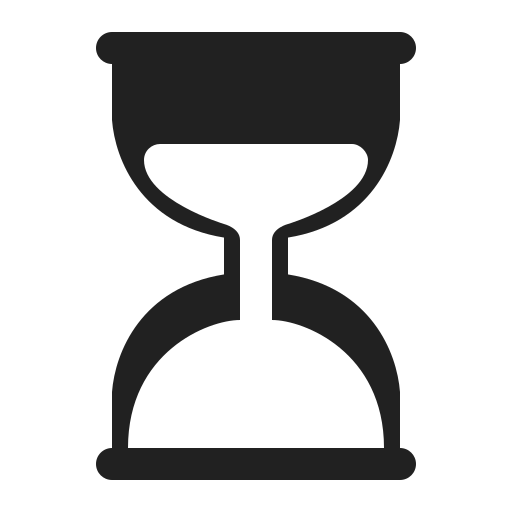
hourglass done high contrast